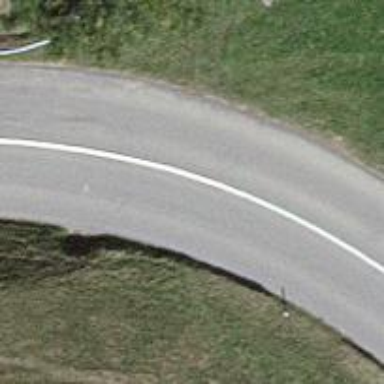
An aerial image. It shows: Tertiary road with asphalt surface.